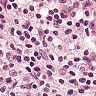
Metastatic tissue present: yes